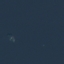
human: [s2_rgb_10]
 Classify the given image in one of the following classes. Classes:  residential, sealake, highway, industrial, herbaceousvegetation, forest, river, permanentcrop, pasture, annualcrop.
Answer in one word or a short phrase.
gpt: SeaLake